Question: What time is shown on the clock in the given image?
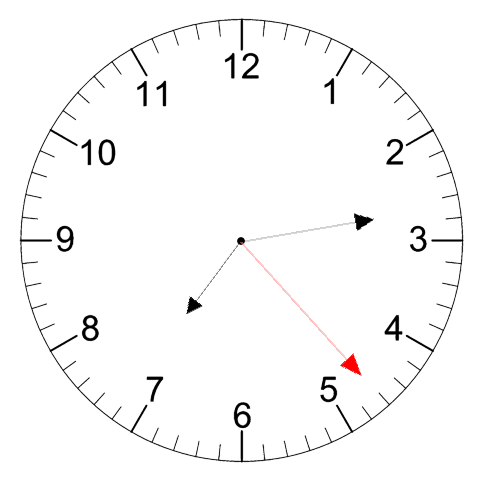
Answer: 07:13:23